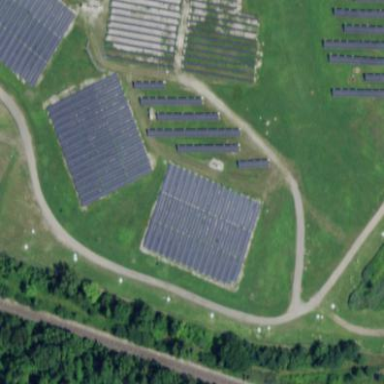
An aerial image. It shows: Solar power plant with photovoltaic technology generating electricity.